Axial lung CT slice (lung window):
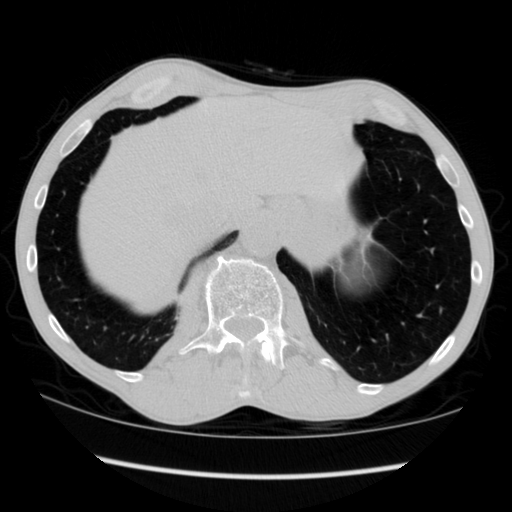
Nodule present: no